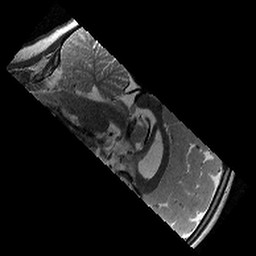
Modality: T2w
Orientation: sagittal
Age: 9
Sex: female
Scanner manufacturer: siemens
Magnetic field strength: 3 T
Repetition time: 9.23 s
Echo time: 0.067 s